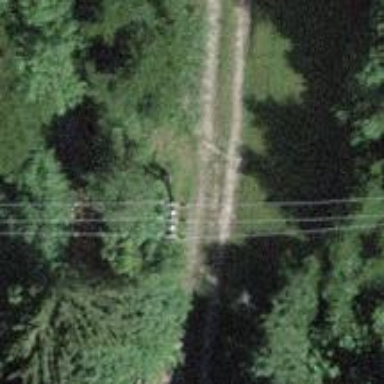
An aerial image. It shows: Utility pole as the man-made structure.